Question: It's the first time I've used library. Hence the question I asked about the library:
<URL>
Add a barcode to my label?
On the Website it says for a label it goes with it:
'''
var barcode = new Barcode ("543534", Type.Code128, true);
'''
But when I try to assign the value to the label, it doesn't work. So how do I have to use this library to add the barcode to a label?
Because I can't do much here:

if I want to get a barcode on a label?
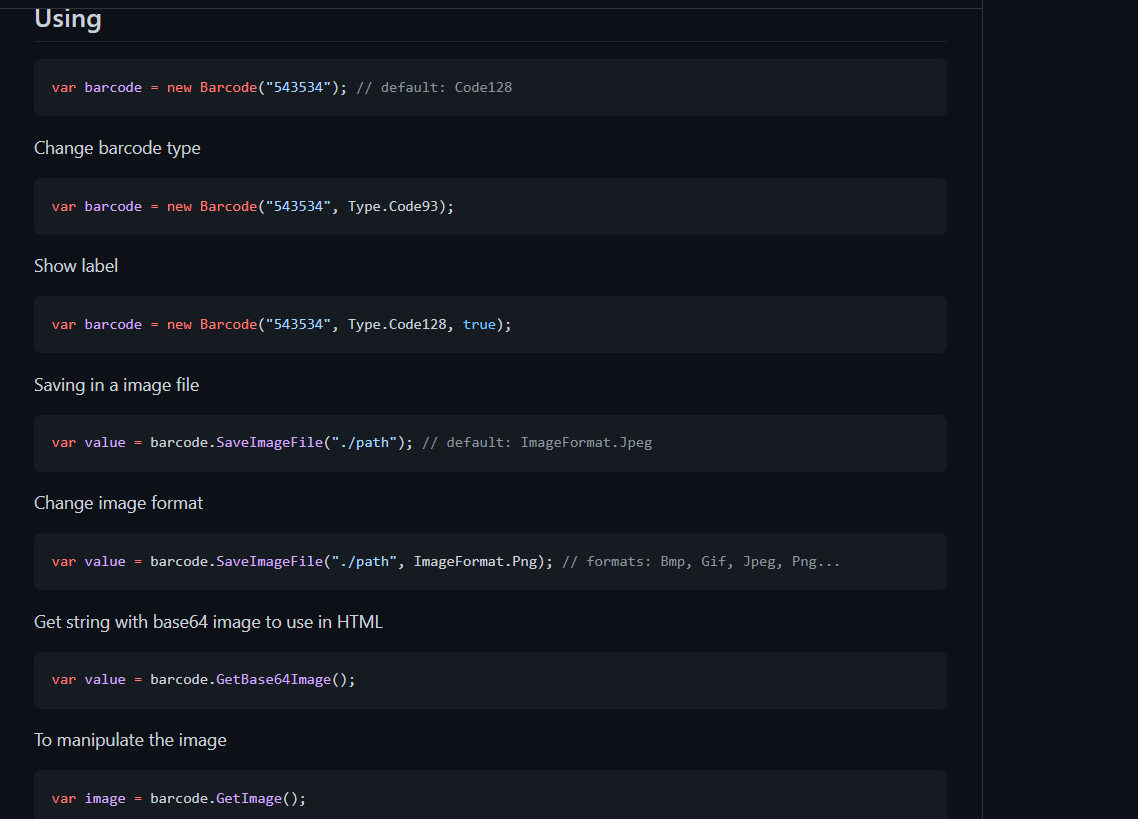
Answer: The easy way is to define a ValueConverter
'''
public class StringToBarcodeConverter : IValueConverter
{
public object? Convert(object value, Type targetType, object parameter, CultureInfo culture)
{
if (value is string s)
{
var bc = new NetBarcode.Barcode(s, true);
return bc.GetByteArray();
}
return null;
}
public object ConvertBack(object value, Type targetType, object parameter, CultureInfo culture)
{
throw new NotImplementedException();
}
}
'''
and use that inside the XAML.
'''
<Image Source="{Binding Barcode,
Converter={StaticResource StringToBarcodeConverter},
Mode=OneWay}" />
'''